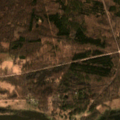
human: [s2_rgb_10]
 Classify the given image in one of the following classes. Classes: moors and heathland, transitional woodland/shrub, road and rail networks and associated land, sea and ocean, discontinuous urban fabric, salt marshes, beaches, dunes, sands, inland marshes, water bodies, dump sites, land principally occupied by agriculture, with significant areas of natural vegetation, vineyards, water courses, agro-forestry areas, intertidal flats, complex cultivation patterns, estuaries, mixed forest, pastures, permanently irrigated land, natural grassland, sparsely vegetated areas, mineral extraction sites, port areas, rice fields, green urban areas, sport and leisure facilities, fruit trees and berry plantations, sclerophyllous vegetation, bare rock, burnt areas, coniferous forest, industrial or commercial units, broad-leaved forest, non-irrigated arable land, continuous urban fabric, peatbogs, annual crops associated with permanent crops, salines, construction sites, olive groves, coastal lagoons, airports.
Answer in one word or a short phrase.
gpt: pastures, land principally occupied by agriculture, with significant areas of natural vegetation, broad-leaved forest, mixed forest